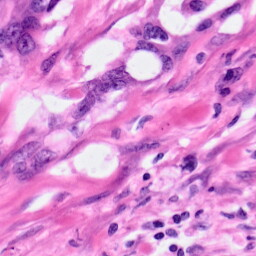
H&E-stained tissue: Pancreatic